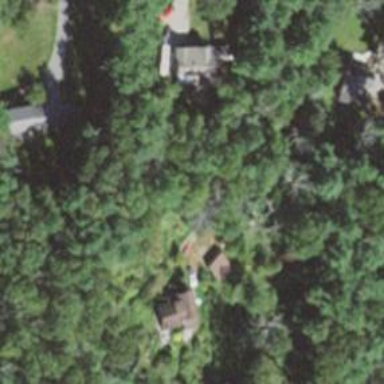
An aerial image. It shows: Residential driveway.